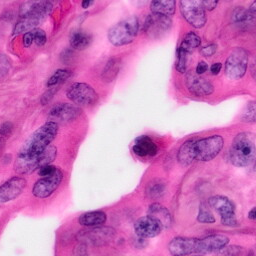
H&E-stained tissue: Pancreatic